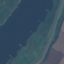
Land use / land cover class: River